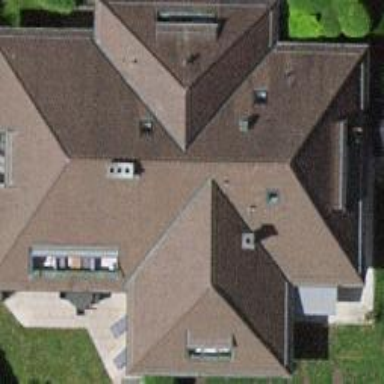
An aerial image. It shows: Residential building with pyramidal roof shape.